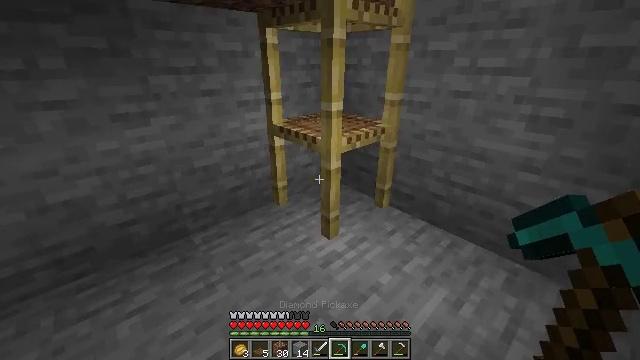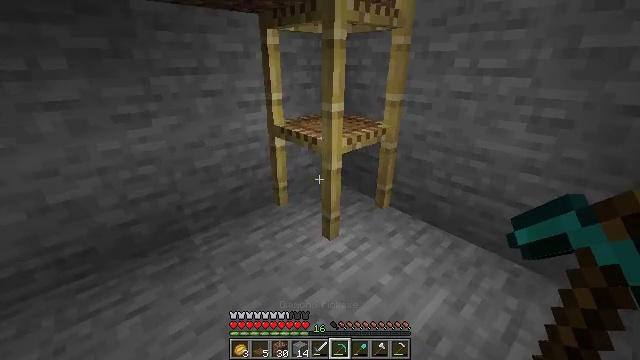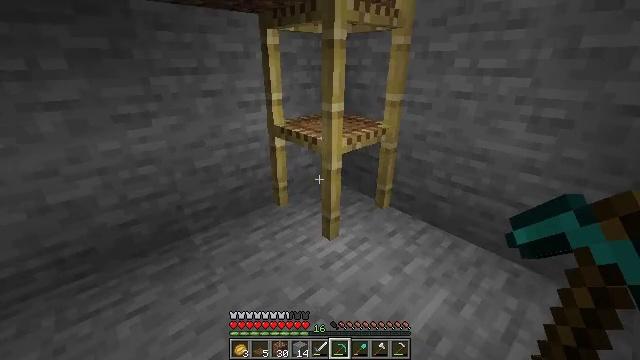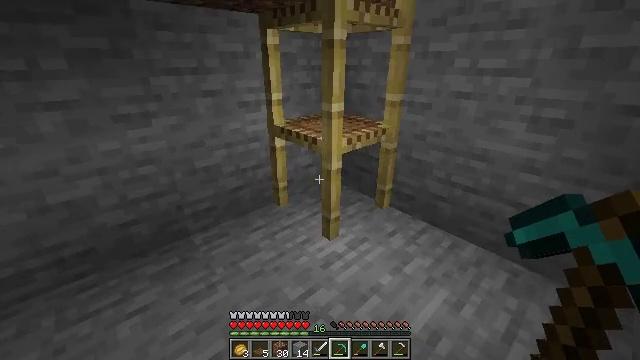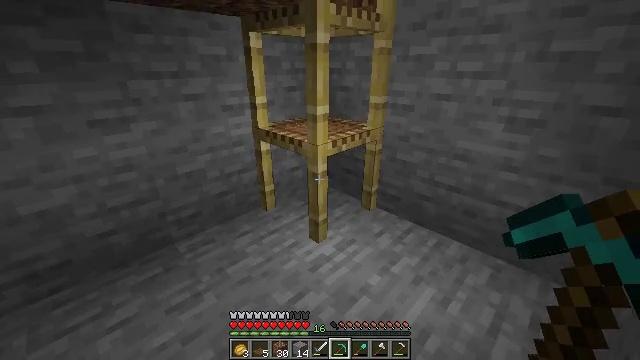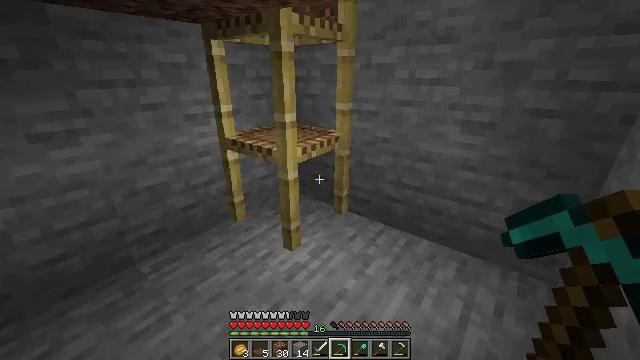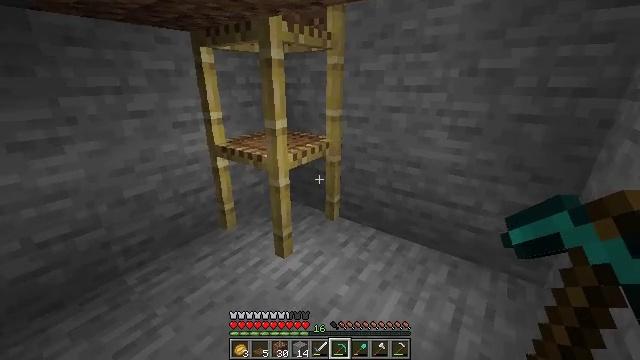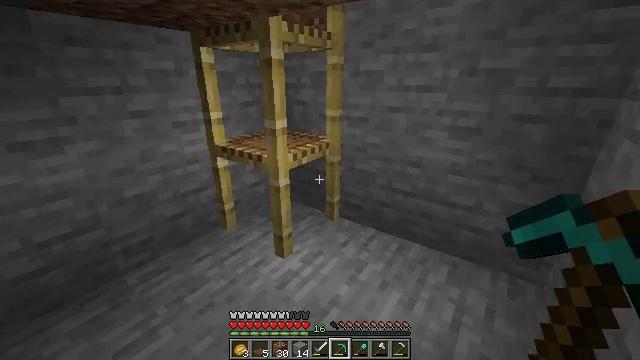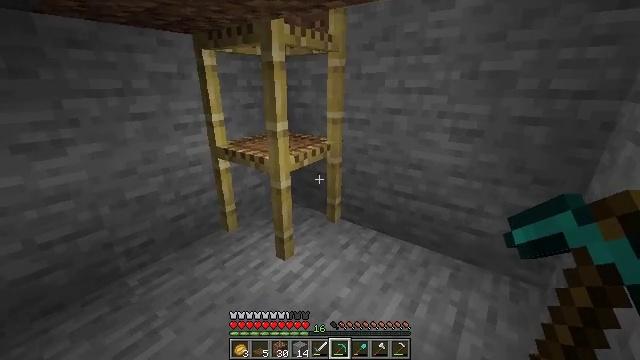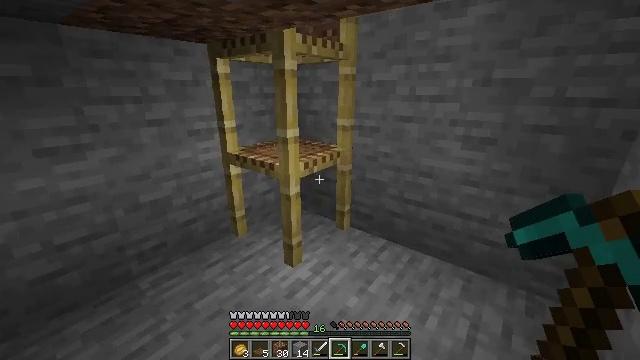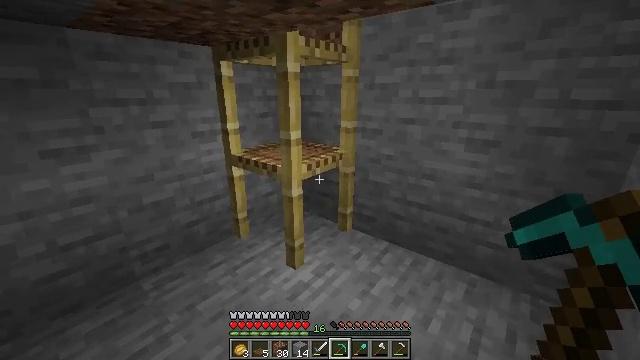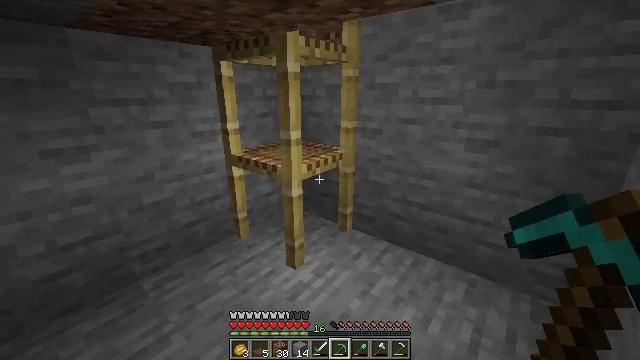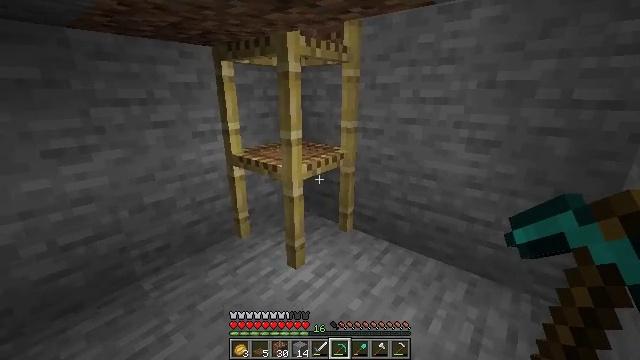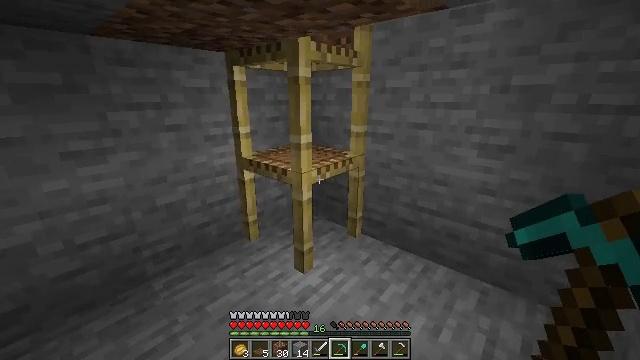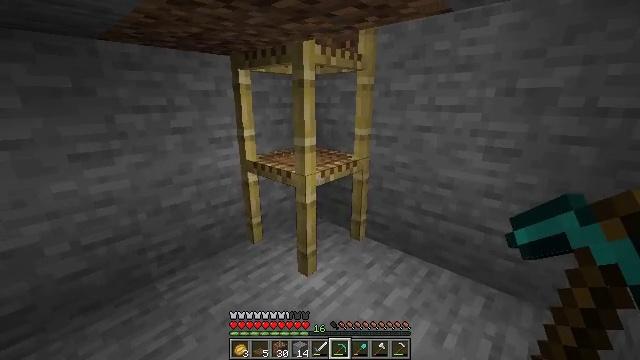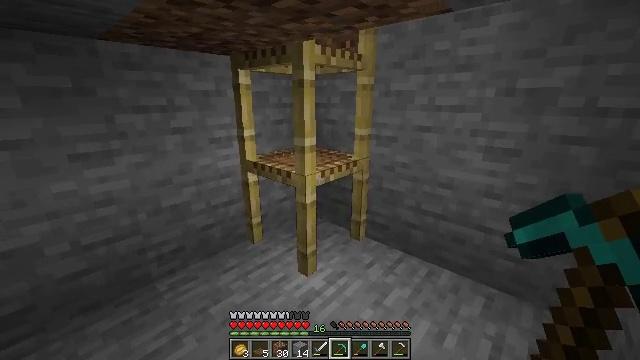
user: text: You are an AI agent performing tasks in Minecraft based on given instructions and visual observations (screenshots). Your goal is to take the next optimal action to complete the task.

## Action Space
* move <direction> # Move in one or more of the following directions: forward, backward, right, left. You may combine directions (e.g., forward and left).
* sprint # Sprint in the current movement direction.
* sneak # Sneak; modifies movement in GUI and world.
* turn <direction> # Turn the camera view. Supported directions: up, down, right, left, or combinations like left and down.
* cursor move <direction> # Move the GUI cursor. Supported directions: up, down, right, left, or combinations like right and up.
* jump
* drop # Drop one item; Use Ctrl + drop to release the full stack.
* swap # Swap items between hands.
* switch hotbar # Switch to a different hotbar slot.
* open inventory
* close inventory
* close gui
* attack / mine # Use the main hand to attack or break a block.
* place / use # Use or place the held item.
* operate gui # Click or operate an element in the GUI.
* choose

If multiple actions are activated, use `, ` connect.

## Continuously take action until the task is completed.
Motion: motion action
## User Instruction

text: Collect scaffolding blocks.
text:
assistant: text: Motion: no_op
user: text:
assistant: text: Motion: no_op
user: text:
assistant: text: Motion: no_op
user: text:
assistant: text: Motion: turn right
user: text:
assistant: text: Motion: turn right and up
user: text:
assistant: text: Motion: turn right and up
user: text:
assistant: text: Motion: no_op
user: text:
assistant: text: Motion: no_op
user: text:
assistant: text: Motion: turn left and up
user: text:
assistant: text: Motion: no_op
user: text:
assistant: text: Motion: no_op
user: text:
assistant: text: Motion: no_op
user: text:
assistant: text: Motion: turn left
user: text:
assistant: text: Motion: no_op
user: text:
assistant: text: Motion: no_op
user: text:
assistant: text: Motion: attack / mine
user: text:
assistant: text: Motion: attack / mine
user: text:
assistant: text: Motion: attack / mine
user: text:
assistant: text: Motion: no_op
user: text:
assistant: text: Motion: no_op
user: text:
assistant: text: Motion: no_op